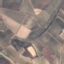
Land use / land cover class: PermanentCrop